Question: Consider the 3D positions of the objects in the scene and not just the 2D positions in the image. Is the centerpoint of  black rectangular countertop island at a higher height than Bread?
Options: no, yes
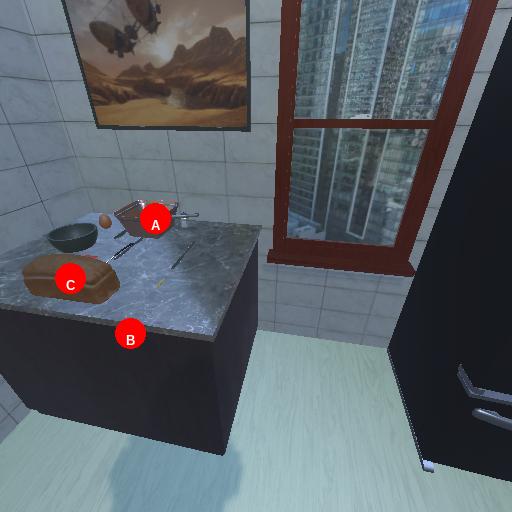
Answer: no